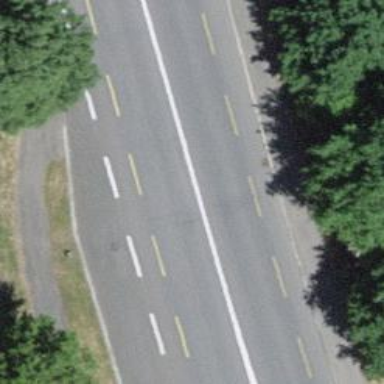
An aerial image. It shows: Primary highway.